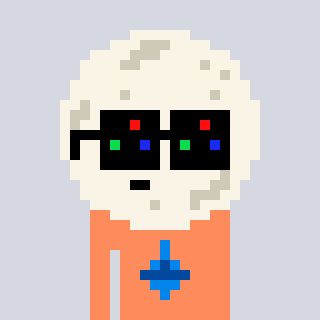
a pixel art character with square black sunglasses, a moon-shaped head and a peachy-colored body on a cool background